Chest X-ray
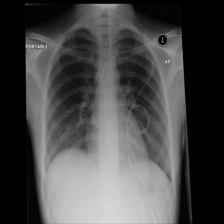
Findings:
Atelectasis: negative
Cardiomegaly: negative
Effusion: negative
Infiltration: negative
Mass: negative
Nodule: negative
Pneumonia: negative
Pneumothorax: negative
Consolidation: negative
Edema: negative
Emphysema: negative
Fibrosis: negative
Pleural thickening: negative
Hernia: negative